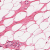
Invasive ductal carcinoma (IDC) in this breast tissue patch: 0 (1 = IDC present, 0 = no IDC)